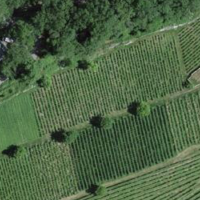
EUNIS habitat code: 40
Species observed at this site:
Saponaria ocymoides